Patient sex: M
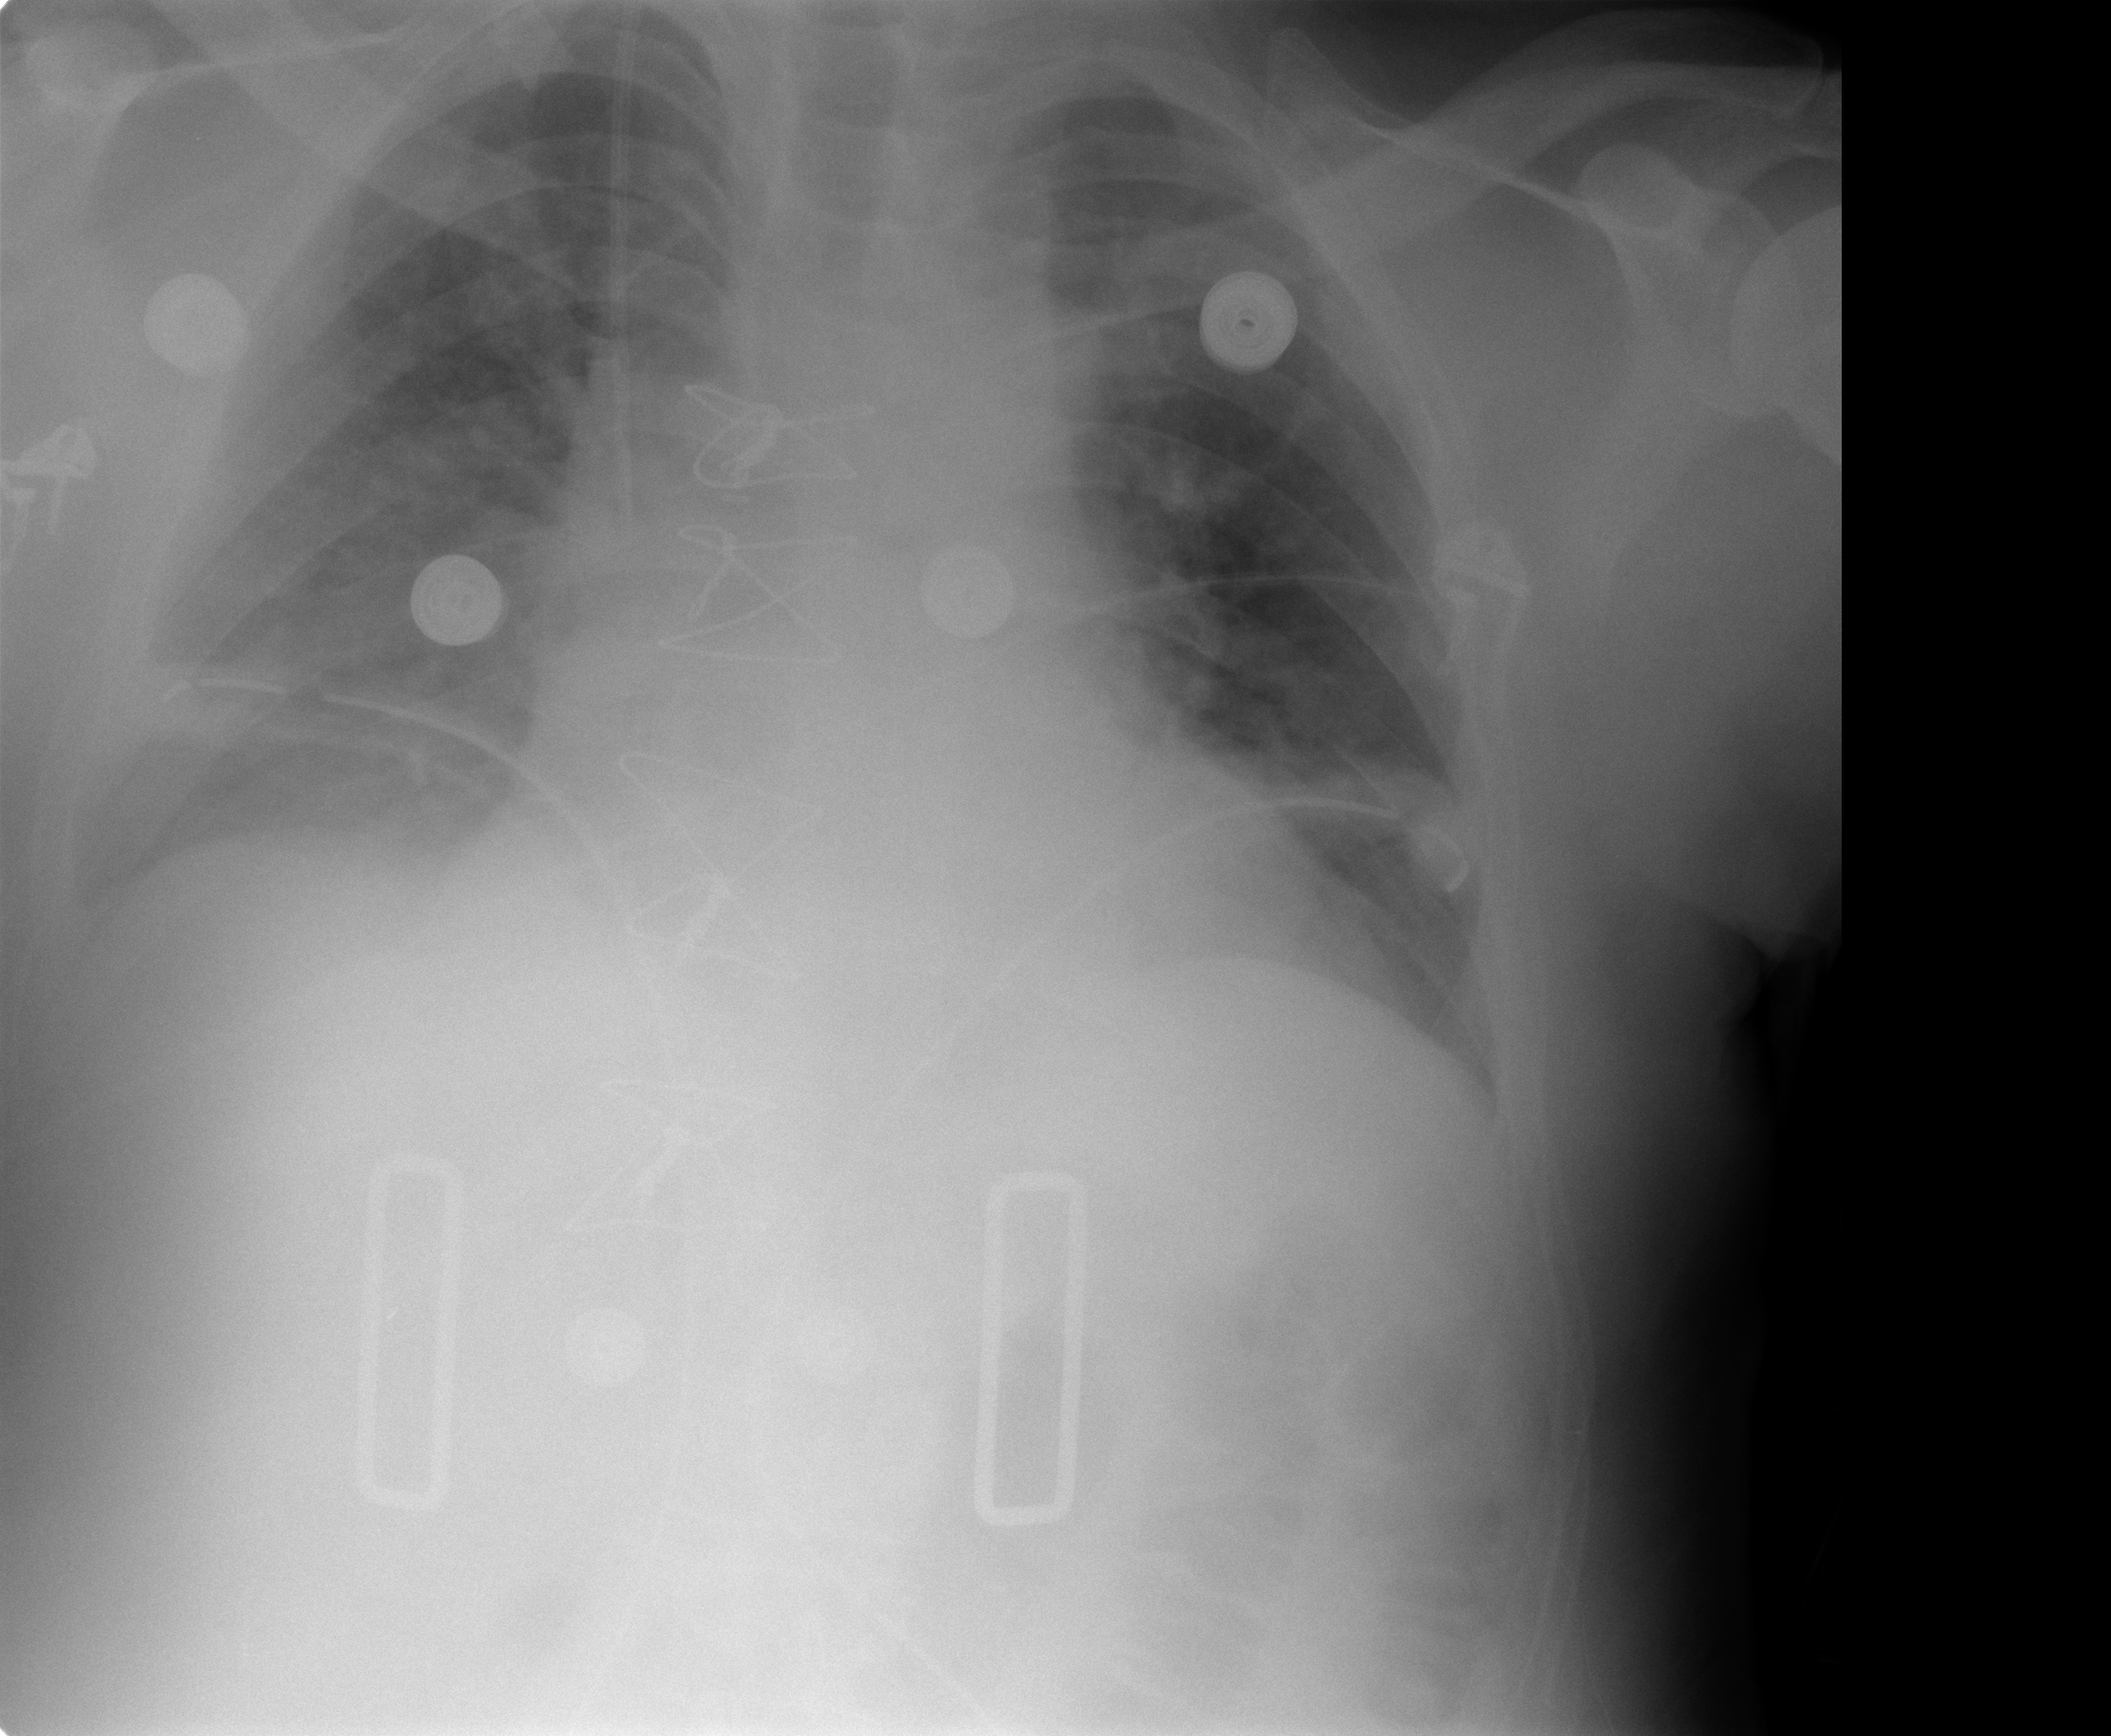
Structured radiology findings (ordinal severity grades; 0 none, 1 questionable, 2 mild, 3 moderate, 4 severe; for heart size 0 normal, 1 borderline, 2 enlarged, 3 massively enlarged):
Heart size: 1
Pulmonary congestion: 2
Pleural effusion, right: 1
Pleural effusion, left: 0
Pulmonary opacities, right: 2
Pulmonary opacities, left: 0
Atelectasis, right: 2
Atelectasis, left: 2